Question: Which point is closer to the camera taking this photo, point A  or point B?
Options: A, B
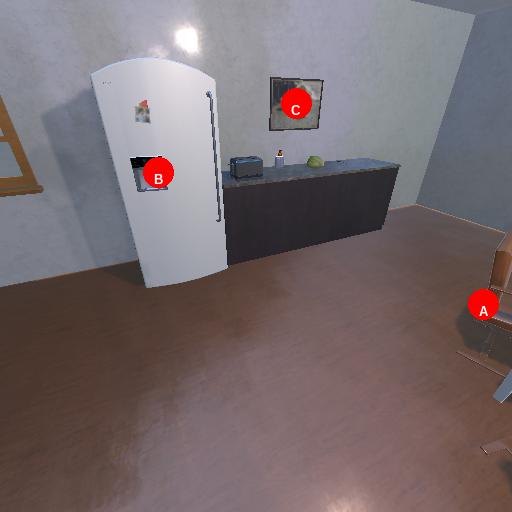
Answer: A